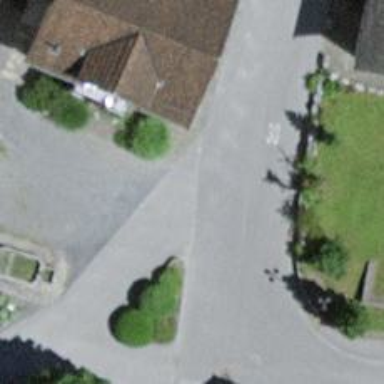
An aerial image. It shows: Residential road with fine gravel surface.